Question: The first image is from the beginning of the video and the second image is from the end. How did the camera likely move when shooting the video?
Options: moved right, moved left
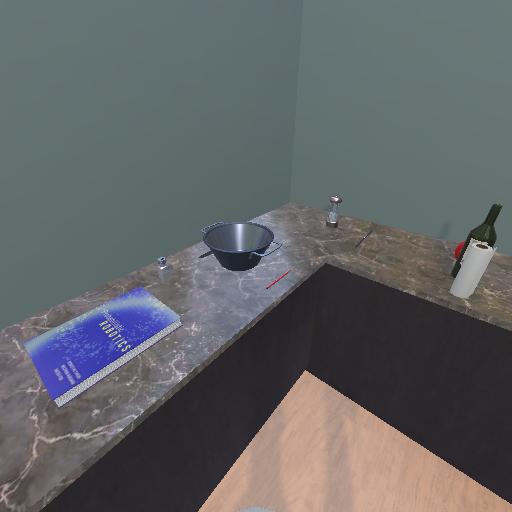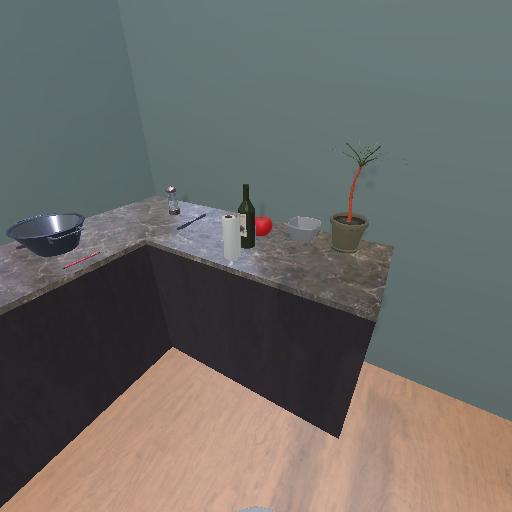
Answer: moved right